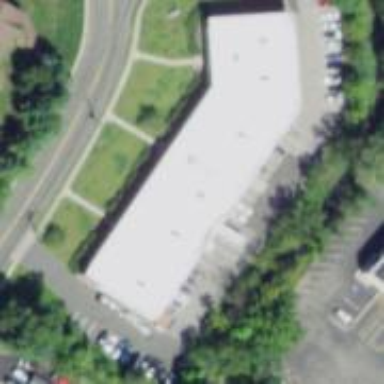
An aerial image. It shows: Industrial building.